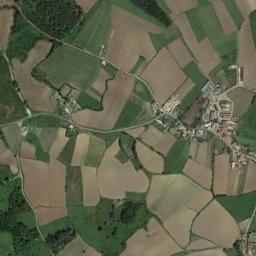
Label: rectangular_farmland